Question: I'm really rare asking questions here, but last two days I'm fighting with an issue I never saw before.
Here is my problem:
I'm QA automation tester. My automation tests running on our QA server with Jenkins. When all tests finished.
I have another job to copy automation report with test results, to our Microsoft Azure storage, where our team can view automation result every morning.
Everything was fine, before yesterday. But now Jenkins job always failing to copy last 3 files of automation reports.
For Example, if I have 1000 files to copy, it will copy 997.
If I have 10 files to copy, it will copy 7 files, then it fail.
ALWAYS LAST 3 FILES
We updates Jenkins plugins recently, I think its possible issue, but I'm not so good with Jenkins.
If you need any additional info, let me know. Thank you!
'''
D:/jenkins/workspace/HillsPRO/HillsPro-UI-Tests/hillspro-ui-automation/target/site/serenity/results.csv D:/jenkins/workspace/HillsPRO/HillsPro-UI-Tests/hillspro-ui-automation/target/site/serenity/scripts D:/jenkins/workspace/HillsPRO/HillsPro-UI-Tests/hillspro-ui-automation/target/site/serenity/serenity-resources D:/jenkins/workspace/HillsPRO/HillsPro-UI-Tests/hillspro-ui-automation/target/site/serenity/summary.txt 'D:\Jenkins\workspace\HillsPROq.hillspro/02_17_2022/Serenity'
ERROR: AzureStorage - Error occurred while uploading to Azure - vmlnaaqreports
com.microsoftopentechnologies.windowsazurestorage.exceptions.WAStorageException: Only 1369/1372 files are successfully uploaded.
at com.microsoftopentechnologies.windowsazurestorage.service.UploadService.execute(UploadService.java:563)
at com.microsoftopentechnologies.windowsazurestorage.WAStoragePublisher.perform(WAStoragePublisher.java:472)
at hudson.tasks.BuildStepCompatibilityLayer.perform(BuildStepCompatibilityLayer.java:78)
at hudson.tasks.BuildStepMonitor$2.perform(BuildStepMonitor.java:33)
at hudson.model.AbstractBuild$AbstractBuildExecution.perform(AbstractBuild.java:806)
at hudson.model.AbstractBuild$AbstractBuildExecution.performAllBuildSteps(AbstractBuild.java:755)
at hudson.model.Build$BuildExecution.post2(Build.java:178)
at hudson.model.AbstractBuild$AbstractBuildExecution.post(AbstractBuild.java:699)
at hudson.model.Run.execute(Run.java:1913)
at hudson.model.FreeStyleBuild.run(FreeStyleBuild.java:43)
at hudson.model.ResourceController.execute(ResourceController.java:99)
at hudson.model.Executor.run(Executor.java:432)
ERROR: Step 'Upload artifacts to Azure Storage' aborted due to exception:
com.microsoftopentechnologies.windowsazurestorage.exceptions.WAStorageException: Only 1369/1372 files are successfully uploaded.
at com.microsoftopentechnologies.windowsazurestorage.service.UploadService.execute(UploadService.java:563)
at com.microsoftopentechnologies.windowsazurestorage.WAStoragePublisher.perform(WAStoragePublisher.java:472)
Caused: java.io.IOException: AzureStorage - Error occurred while uploading to Azure - vmlnaaqreports
at com.microsoftopentechnologies.windowsazurestorage.WAStoragePublisher.perform(WAStoragePublisher.java:502)
at hudson.tasks.BuildStepCompatibilityLayer.perform(BuildStepCompatibilityLayer.java:78)
at hudson.tasks.BuildStepMonitor$2.perform(BuildStepMonitor.java:33)
at hudson.model.AbstractBuild$AbstractBuildExecution.perform(AbstractBuild.java:806)
at hudson.model.AbstractBuild$AbstractBuildExecution.performAllBuildSteps(AbstractBuild.java:755)
at hudson.model.Build$BuildExecution.post2(Build.java:178)
at hudson.model.AbstractBuild$AbstractBuildExecution.post(AbstractBuild.java:699)
at hudson.model.Run.execute(Run.java:1913)
at hudson.model.FreeStyleBuild.run(FreeStyleBuild.java:43)
at hudson.model.ResourceController.execute(ResourceController.java:99)
at hudson.model.Executor.run(Executor.java:432)
Started calculate disk usage of build
Finished Calculation of disk usage of build in 0 seconds
Started calculate disk usage of workspace
Finished Calculation of disk usage of workspace in 0 seconds
[WS-CLEANUP] Deleting project workspace...
[WS-CLEANUP] Deferred wipeout is used...
[WS-CLEANUP] done
Finished: FAILURE
'''
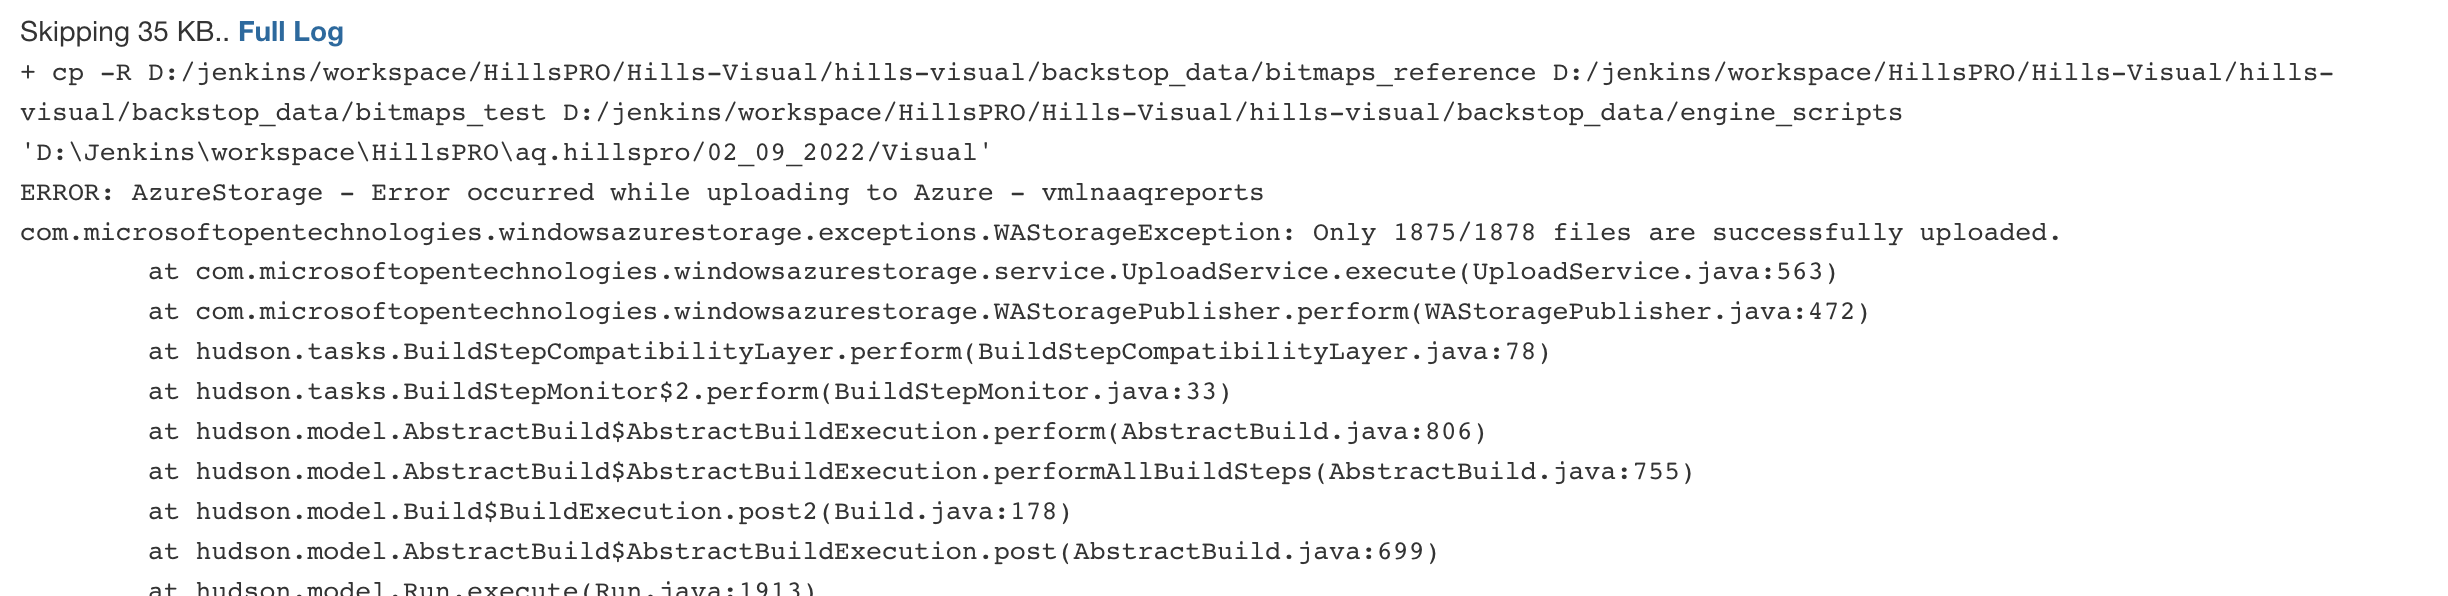
Answer: Tested in My enviroment facing the same kind of issue. This is because many Azure plugin is under maintaince by as of now this may took time as per Document from .Currently Showing This Status.
<URL>
<URL>